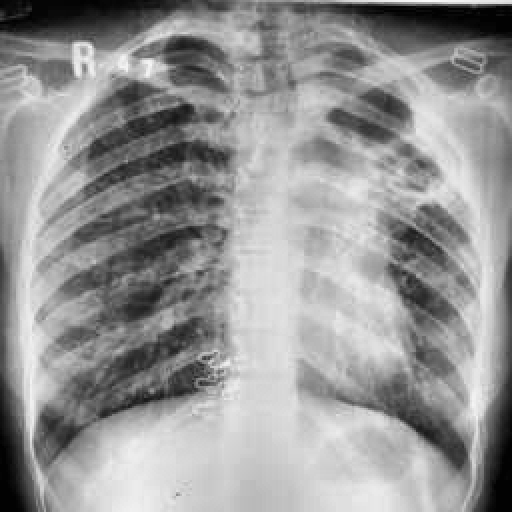
Finding: TUBERCULOSIS